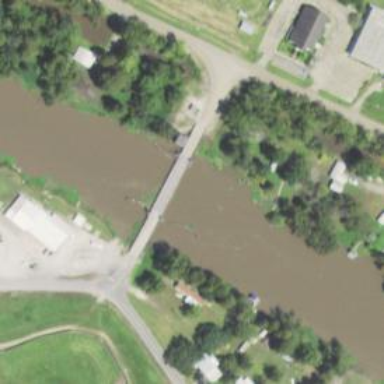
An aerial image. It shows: Secondary road crossing swing bridge.